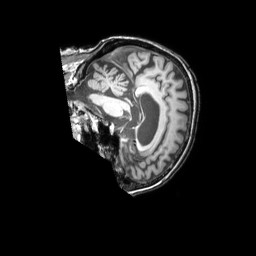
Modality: T1w
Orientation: sagittal
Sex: female
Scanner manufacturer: philips
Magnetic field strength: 3 T
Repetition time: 0.009897 s
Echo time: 0.004605 s